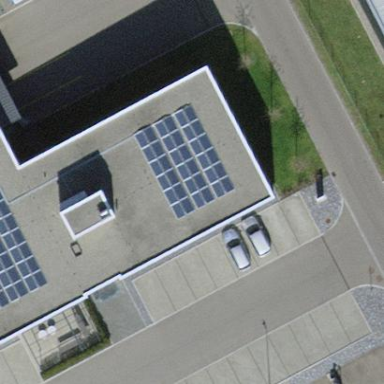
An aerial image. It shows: Solar photovoltaic panel generating electricity through small installation.